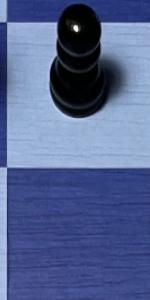
Label: Empty